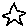
Label: star